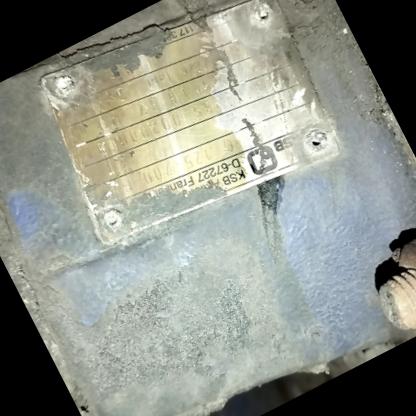
Klasa: tabliczka-znamionowa